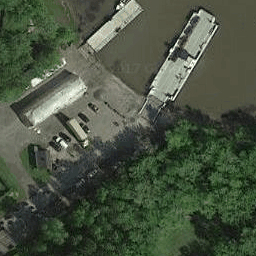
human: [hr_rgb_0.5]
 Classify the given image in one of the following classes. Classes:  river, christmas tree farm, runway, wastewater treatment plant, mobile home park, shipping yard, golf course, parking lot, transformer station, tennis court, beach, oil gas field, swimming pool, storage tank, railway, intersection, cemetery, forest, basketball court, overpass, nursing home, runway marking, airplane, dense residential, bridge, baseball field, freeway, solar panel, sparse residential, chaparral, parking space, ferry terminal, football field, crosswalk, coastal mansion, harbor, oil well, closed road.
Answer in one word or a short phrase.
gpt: ferry terminal